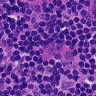
Metastatic tissue present: no